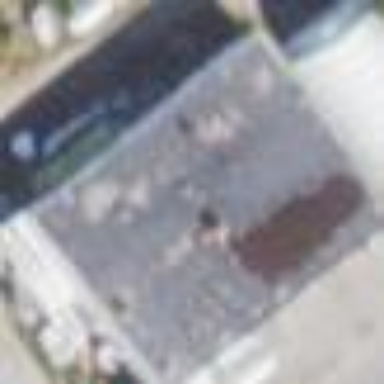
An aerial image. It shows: Commercial building.